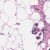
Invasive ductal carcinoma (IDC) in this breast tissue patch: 0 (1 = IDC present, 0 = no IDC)